Aerial crown-view tile of a tropical tree (Barro Colorado Island, Panama), acquired 20250414:
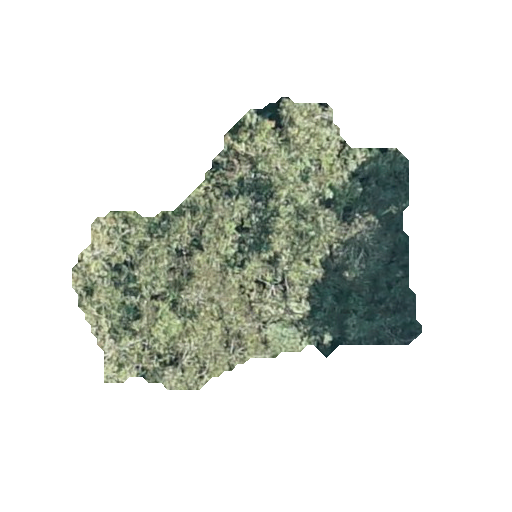
Species: Luehea seemannii
GBIF accepted scientific name: Luehea seemannii
Crown area: 97.656 m²